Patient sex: M
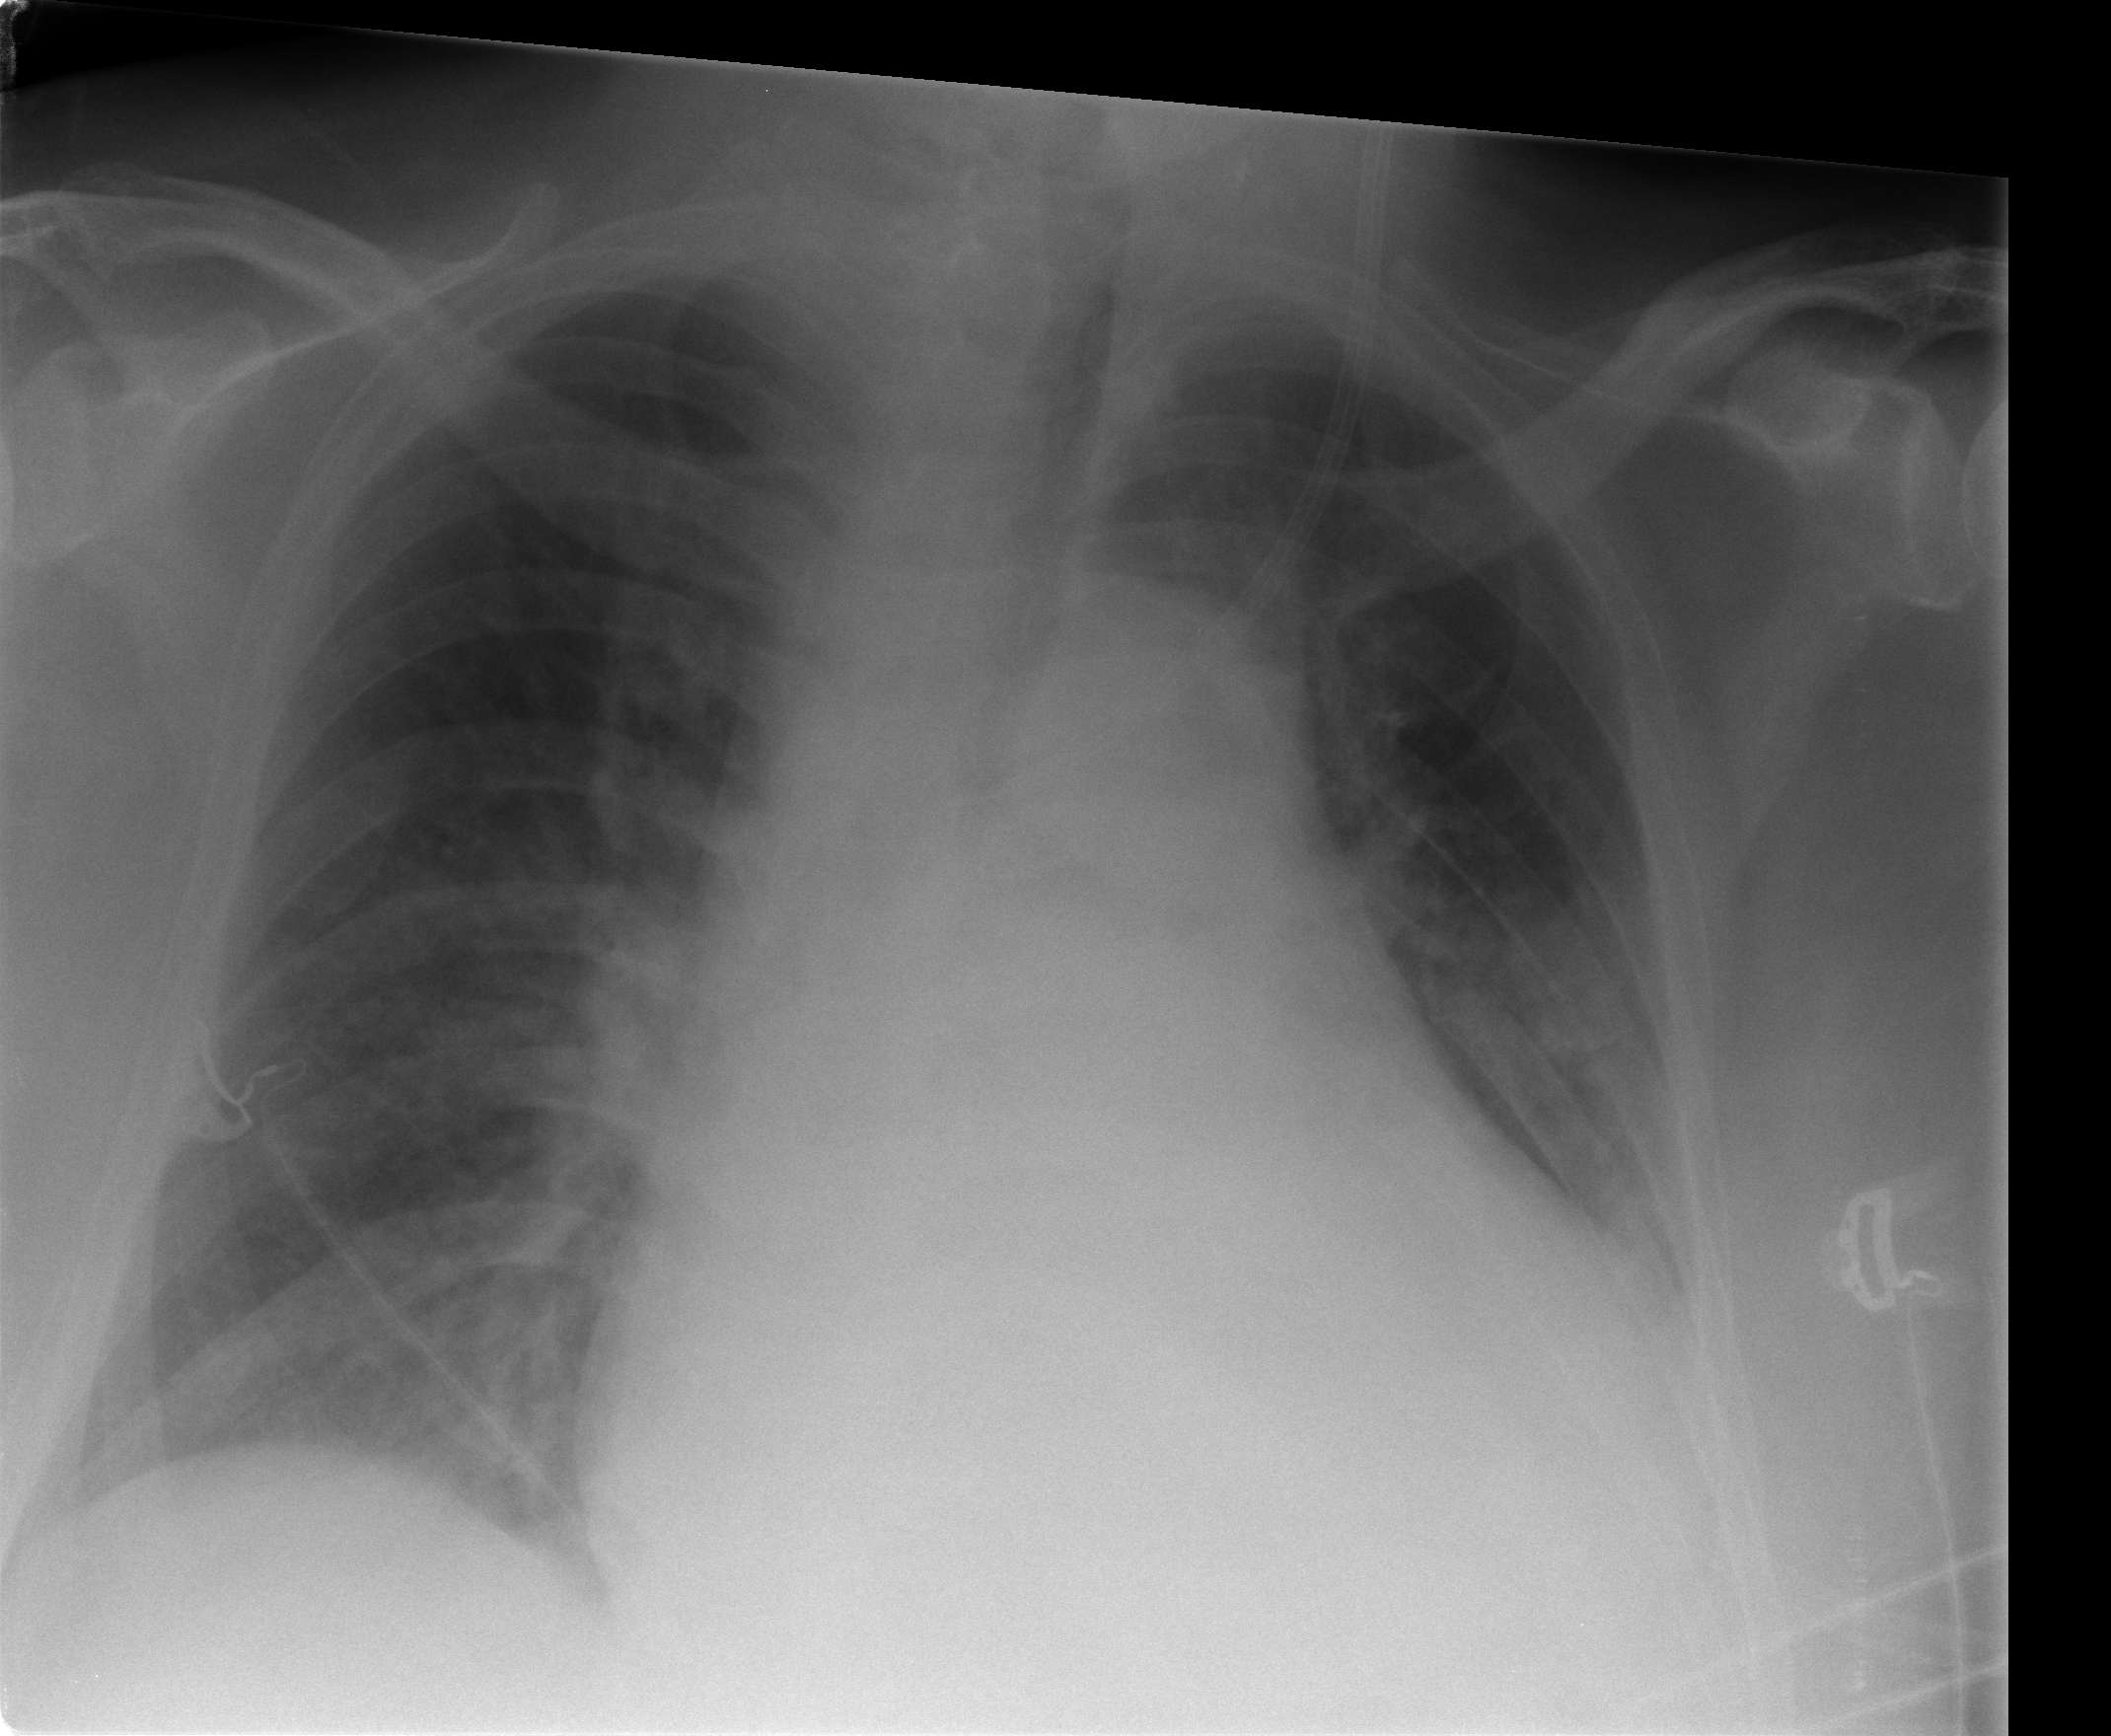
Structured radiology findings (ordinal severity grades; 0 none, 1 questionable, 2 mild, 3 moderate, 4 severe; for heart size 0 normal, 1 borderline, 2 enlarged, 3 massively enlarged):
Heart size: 3
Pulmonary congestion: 2
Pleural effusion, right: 0
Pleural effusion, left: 1
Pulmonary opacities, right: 0
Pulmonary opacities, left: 0
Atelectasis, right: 1
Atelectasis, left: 1